Question: my current line number colors

I like to have a very visible line number coloring and I couldn't find a way to configure it in v0.8.2 of Neovim. I'm using tokionight-night as my color theme and would like to have more visible colors on the relative line numbers if possible i'd like to have the side above zero colored blue zero could be yellow/red and below zero pink. I'd like to change it to anything honestly I'm trying to move from vscode, where I changed my colors of line numbers to yellow and I enjoy the visibility very much.
I tried to make it work through this disscussion I've found <URL>, with no luck.
I haven't found a way to do it in a '.lua' configuration file and pasting ':highlight LineNr ctermfg=grey' was no luck either.
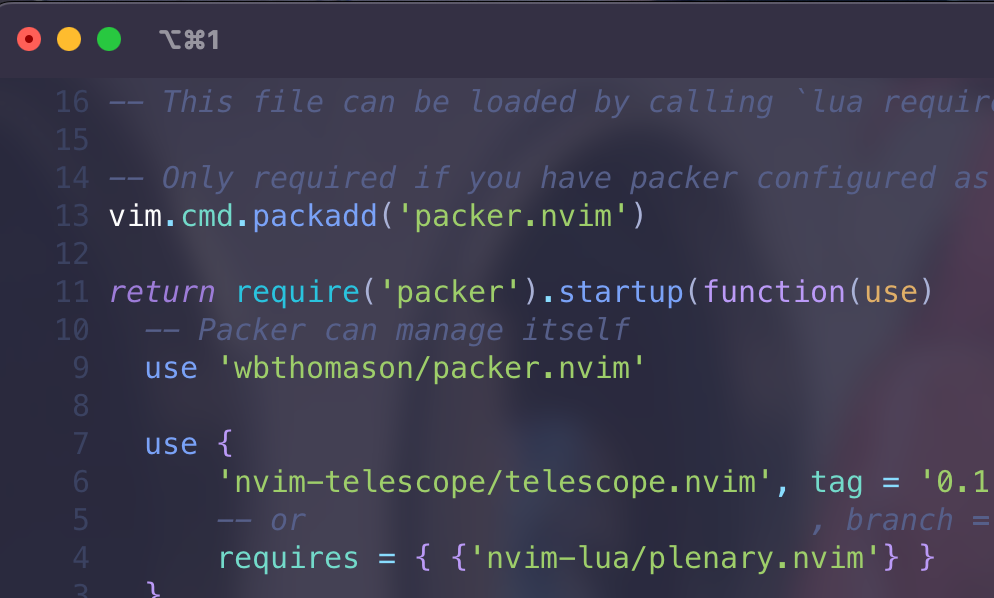
Answer: This is a solution that worked for me (Using relative numbers):
'''
-- Sets colors to line numbers Above, Current and Below in this order
function LineNumberColors()
vim.api.nvim_set_hl(0, 'LineNrAbove', { fg='#51B3EC', bold=true })
vim.api.nvim_set_hl(0, 'LineNr', { fg='white', bold=true })
vim.api.nvim_set_hl(0, 'LineNrBelow', { fg='#FB508F', bold=true })
end
'''
Calling this function in 'colors.lua' right after a function for my neovim theme.
Like so:
'''
SetTheme()
LineNumberColors()
'''